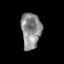
Tissue: skin
Cell type: Epithelial cells
Senescence score: 0.2542
Nuclear area (px): 703
Mean DAPI intensity: 138.882